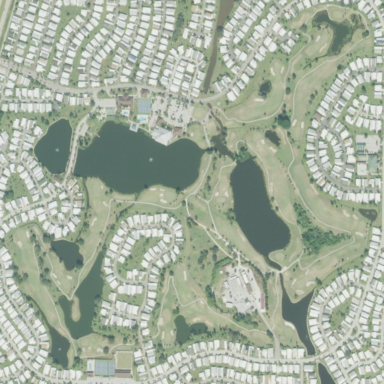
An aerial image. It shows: Golf course surrounded by greenery.